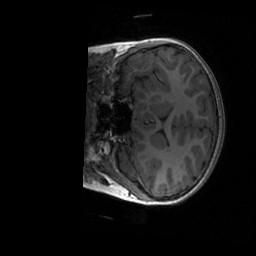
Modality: T1w
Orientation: coronal
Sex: female
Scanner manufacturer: siemens
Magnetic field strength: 3 T
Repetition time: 1.9 s
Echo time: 0.00243 s